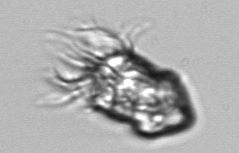
Label: Strombidium_inclinatum